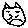
Label: cat